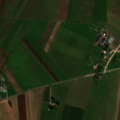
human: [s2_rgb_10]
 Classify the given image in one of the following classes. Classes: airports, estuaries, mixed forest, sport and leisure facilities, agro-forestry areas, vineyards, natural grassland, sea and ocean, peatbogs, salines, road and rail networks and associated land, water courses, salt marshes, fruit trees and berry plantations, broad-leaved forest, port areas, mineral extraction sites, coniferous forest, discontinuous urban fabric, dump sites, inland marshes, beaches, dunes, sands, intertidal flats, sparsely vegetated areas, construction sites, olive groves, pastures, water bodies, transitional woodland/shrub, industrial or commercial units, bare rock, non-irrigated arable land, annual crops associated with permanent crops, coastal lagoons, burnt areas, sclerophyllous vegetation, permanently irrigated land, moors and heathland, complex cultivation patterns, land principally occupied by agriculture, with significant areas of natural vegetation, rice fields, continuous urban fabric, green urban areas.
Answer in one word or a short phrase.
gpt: non-irrigated arable land, complex cultivation patterns, land principally occupied by agriculture, with significant areas of natural vegetation